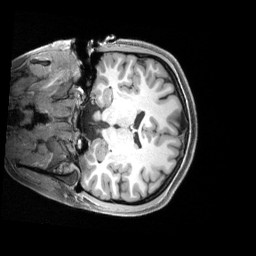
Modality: T1w
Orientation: coronal
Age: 19
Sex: female
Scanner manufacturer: siemens
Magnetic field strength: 3 T
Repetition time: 2.4 s
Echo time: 0.00219 s